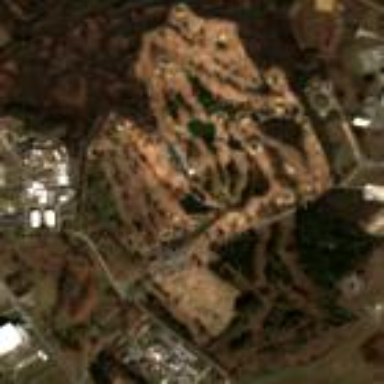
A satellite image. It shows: Golf course surrounded by greenery.